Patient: sex F, age 35
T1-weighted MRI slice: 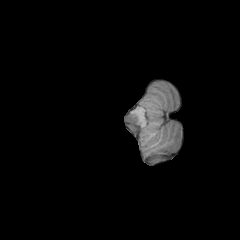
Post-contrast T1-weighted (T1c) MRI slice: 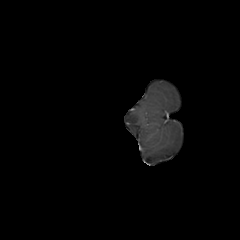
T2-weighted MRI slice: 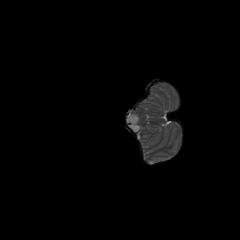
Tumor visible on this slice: yes
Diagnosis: Astrocytoma, IDH-mutant
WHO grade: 3